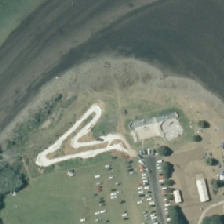
Land cover: low_producing_grassland